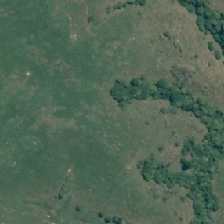
Land cover: low_producing_grassland